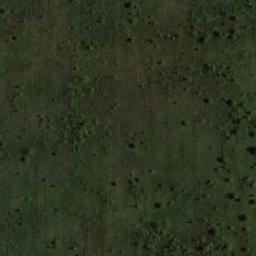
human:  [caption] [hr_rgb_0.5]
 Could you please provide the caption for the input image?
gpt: A large lush green meadow covered with green grass .

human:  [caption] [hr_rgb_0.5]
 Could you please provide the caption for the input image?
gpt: The meadow is dense but uneven .

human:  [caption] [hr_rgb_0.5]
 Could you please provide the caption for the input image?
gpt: The entire image is dominated by grass .

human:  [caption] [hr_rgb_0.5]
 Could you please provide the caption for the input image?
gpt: This meadow has dense lower grasses and some taller grasses .

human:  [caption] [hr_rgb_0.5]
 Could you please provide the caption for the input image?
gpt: There are some green bushes on the green meadow .